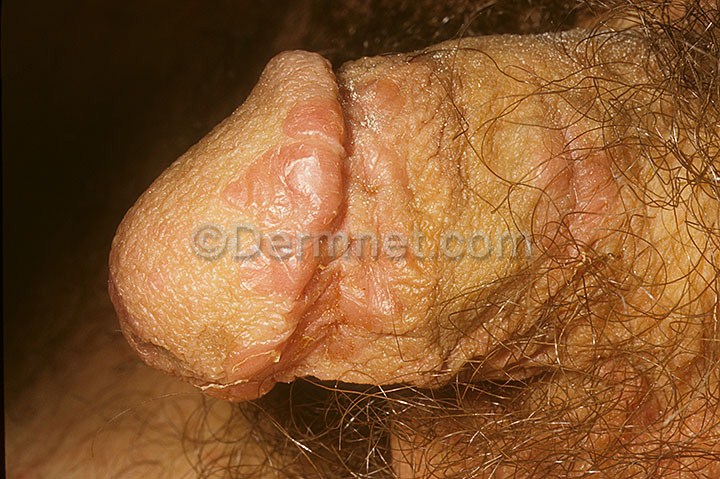
Disease: Psoriasis pictures Lichen Planus and related diseases